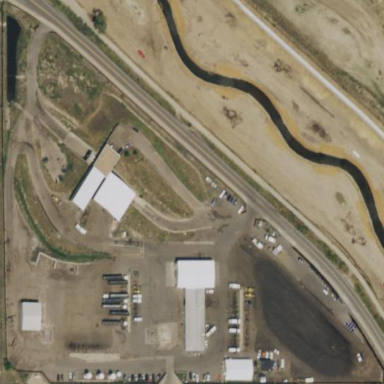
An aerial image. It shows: Industrial area dedicated to waste handling.